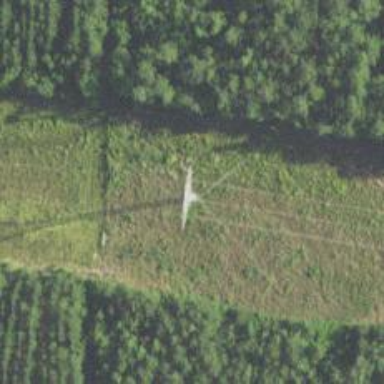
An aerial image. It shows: Power tower.